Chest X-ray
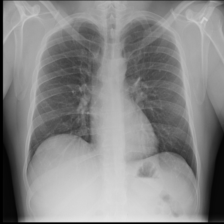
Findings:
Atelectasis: negative
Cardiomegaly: negative
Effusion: negative
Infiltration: negative
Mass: negative
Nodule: negative
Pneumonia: negative
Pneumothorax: negative
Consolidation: negative
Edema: negative
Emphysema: negative
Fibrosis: negative
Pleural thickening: negative
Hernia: negative